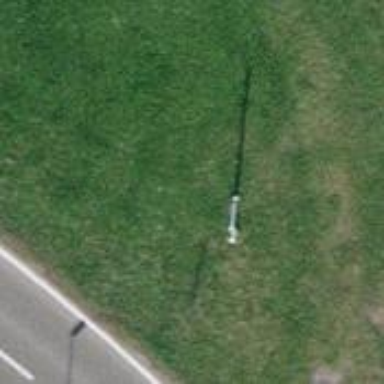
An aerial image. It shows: Communication pole.